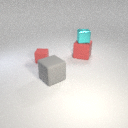
large gray rubber cube to the right of small red rubber cube